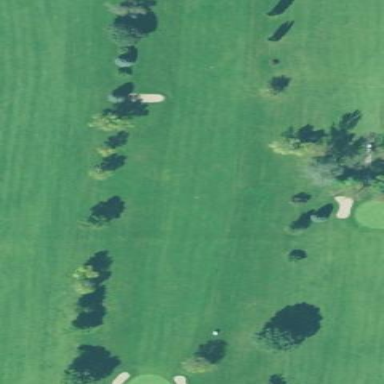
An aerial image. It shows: Golf fairway surrounded by grass.